Question: I have a form that is a list of check boxes. Next to each check box is a text field that goes with the check box. Below is an image of what I am talking about

The text in red is the 'name' attribute. My question is based off of whatever the user check marks, how do I match the paired text field without doing a bunch of if statements?
I know how to just post the check boxes and just post the text fields..separately. I guess I am stuck at how to pair the results. This is what I am using to '$_POST' the check boxes
'''
if (isset($_POST['family_medical_history']))
{
$_SESSION['patient_form']['family_medical_history'] = array();
foreach ($_POST['family_medical_history'] as $key => $value)
{
$_SESSION['patient_form']['family_medical_history'][$key] = $_POST['family_medical_history'][$key];
}
}
else
{
$_SESSION['patient_form']['family_medical_history'] = "none";
}
'''
Example HTML form
'''
<div class="form-group col-sm-4">
<label><input type="checkbox" name="family_medical_history[]" value="Crossed Eyes" /> Crossed Eyes</label>
</div>
<div class="form-group col-sm-4">
<input type="text" class="form-control" id="" name="rel_crossed_eyes">
</div>
'''
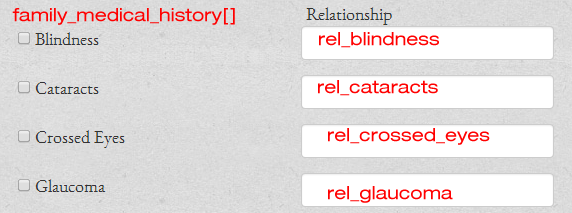
Answer: You can pair them by naming the inputs similarly for each checkbox/relationship pair to produce a two-member array for each item.
'''
<div class="form-group col-sm-4">
<label><input type="checkbox" name="rel_crossed_eyes[]" value="Crossed Eyes" /> Crossed Eyes</label>
</div>
<div class="form-group col-sm-4">
<input type="text" class="form-control" id="" name="rel_crossed_eyes[]">
</div>
'''
In the PHP, they will become pairs with the 0 element equal to the value of the checkbox input, and the 1 element equal to the text input. You can create an array of conditions and loop through each of the named inputs. You'll have to change your if statement to something else, for example the submit button:
'''
$conditions = array("rel_blindness" => "Blindness", "rel_cataracts" => "Cataracts", "rel_crossed_eyes" => "Crossed Eyes", "rel_glaucoma" => "Glaucoma");
if (isset($_POST['submit'])){
foreach ($conditions as $key => $value){
if ($_POST[$key][0] == $value){//if the checkbox is checked
$_SESSION['patient_form']['family_medical_history'][$key] = $_POST[$key][1];
}
}
}
'''